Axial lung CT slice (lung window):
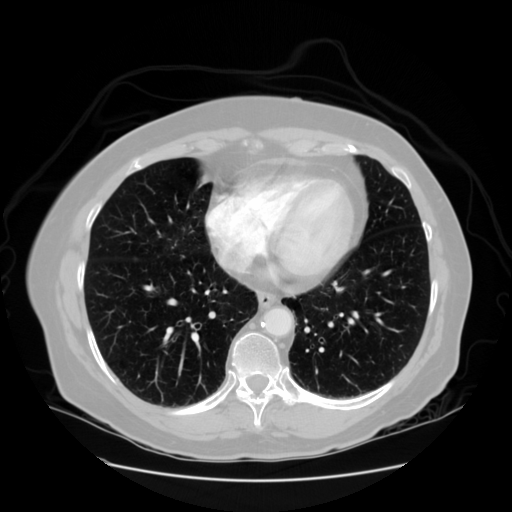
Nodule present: no